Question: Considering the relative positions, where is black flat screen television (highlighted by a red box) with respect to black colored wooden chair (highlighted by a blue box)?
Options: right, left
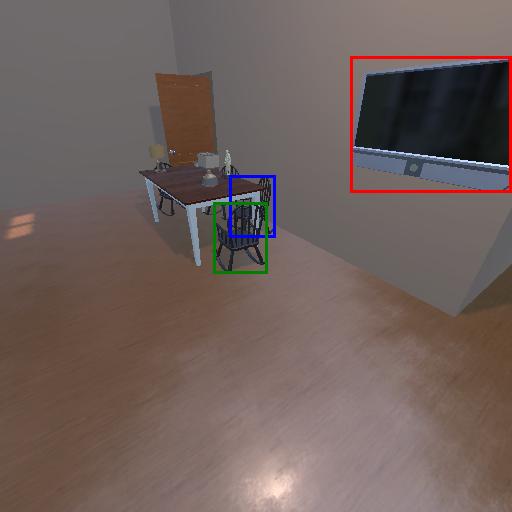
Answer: right